Field crop: maize
Growth stage: 2
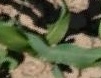
Species: maize